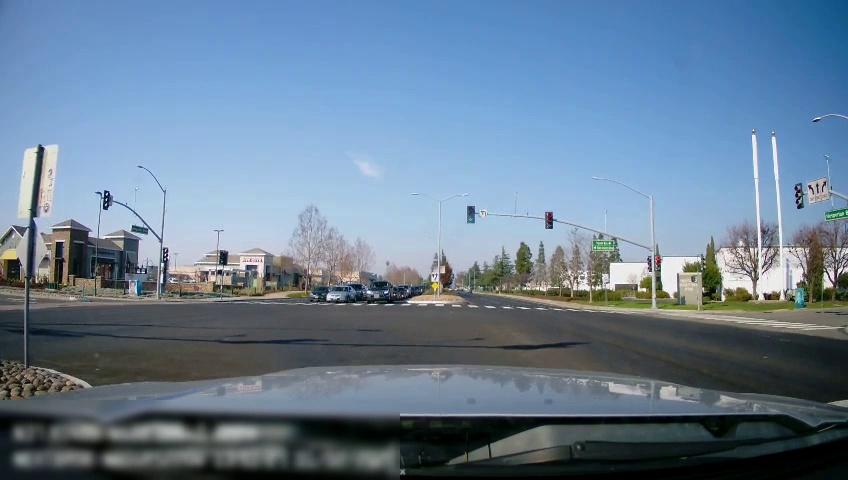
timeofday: Day
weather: Sunny
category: Drivable Space
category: Drivable Space
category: Vehicles | Car
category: Vehicles | Car
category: Vehicles | Car
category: Vehicles | Car
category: Vehicles | Car
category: Traffic | Lights
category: Traffic | Signs
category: Traffic | Lights
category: Traffic | Lights
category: Traffic | Lights
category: Traffic | Lights
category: Traffic | Lights
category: Traffic | Lights
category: Traffic | Lights
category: Traffic | Lights
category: Traffic | Signs
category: Traffic | Signs
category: Traffic | Signs